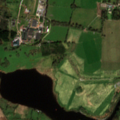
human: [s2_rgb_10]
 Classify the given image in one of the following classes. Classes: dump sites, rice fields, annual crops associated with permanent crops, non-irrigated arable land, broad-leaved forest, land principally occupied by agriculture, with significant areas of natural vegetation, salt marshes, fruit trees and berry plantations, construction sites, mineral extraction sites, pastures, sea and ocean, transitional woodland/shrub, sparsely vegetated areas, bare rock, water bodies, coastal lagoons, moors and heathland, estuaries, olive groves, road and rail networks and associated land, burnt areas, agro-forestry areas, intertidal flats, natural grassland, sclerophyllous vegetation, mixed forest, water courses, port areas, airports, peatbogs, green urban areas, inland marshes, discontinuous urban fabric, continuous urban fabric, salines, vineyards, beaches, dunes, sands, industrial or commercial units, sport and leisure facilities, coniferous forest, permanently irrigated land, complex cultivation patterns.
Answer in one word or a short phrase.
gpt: non-irrigated arable land, pastures, water bodies